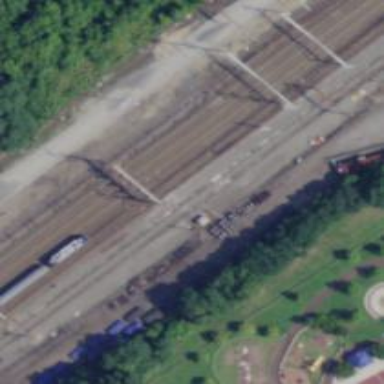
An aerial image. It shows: Railway siding for service.